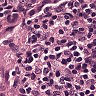
Metastatic tissue present: yes